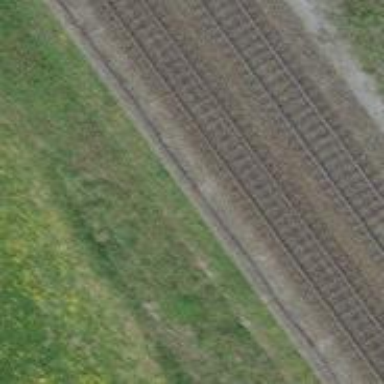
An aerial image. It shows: Single-track electrified railway with contact line.